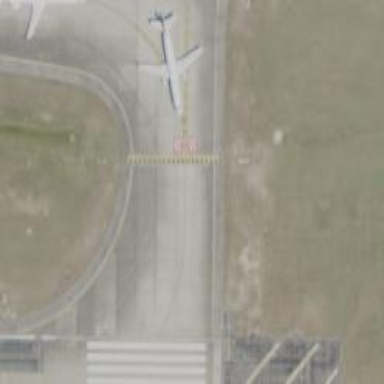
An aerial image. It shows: View of taxiway at the airport.